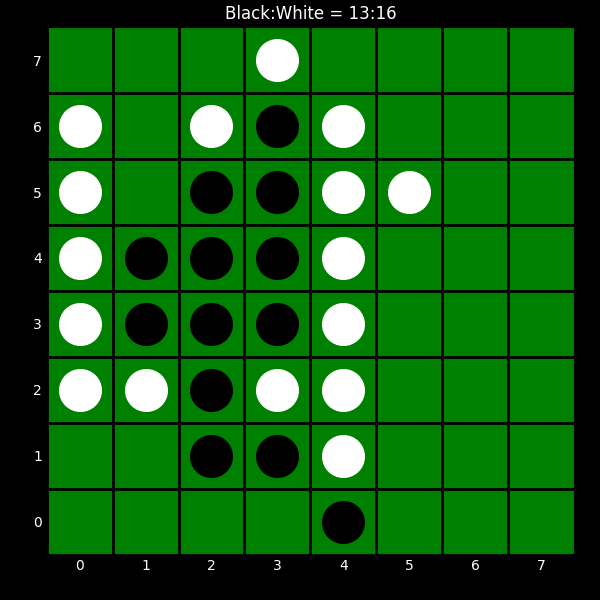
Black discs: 13
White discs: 16